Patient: sex M, age 67
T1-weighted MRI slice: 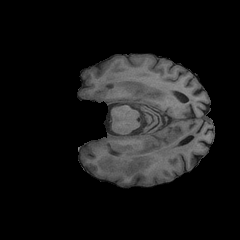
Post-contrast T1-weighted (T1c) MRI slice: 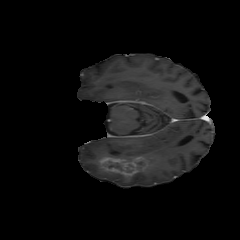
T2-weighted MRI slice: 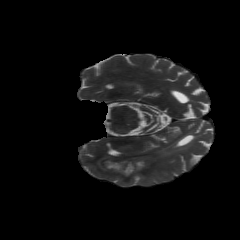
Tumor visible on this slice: yes
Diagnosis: Glioblastoma, IDH-wildtype
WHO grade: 4